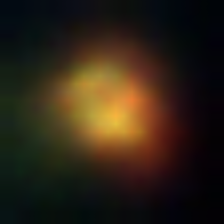
Taxon: NanoPlankton
Group: Other